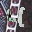
Label: 4